Question: I have a Table just like the one in the picture below. I want to count the number of cells in the column Leg since the last entry, given a certain classification on the column Type.
For example, for the type KFT only, how many blank entries are there in the column Legendary since the last entry for Leg?
I know how to solve this issue creating helper columns. But given that I have too many types, I would have to create a helper column for each type, making my table too big given the amount of rows I have. Is there any way I can create a VBA function to perform this task for me, such that I only need one cell per type to let me know the amount of blank cells since last Leg entry for each type? Here is a short example of how my table looks, using only 2 types:

In this example, I need a formula with output 0 for MSG, since it has been 0 entries since the last Leg for MSG, and output 2 for UNG, since it has been 2 entries since the last Leg for UNG.
Thanks so much for the help!
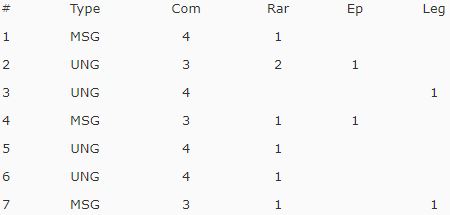
Answer: ### Solution 1
Alright then. I think best solution to your problem is using helper column or VBA but if you really want to use just one formula, I've something for you. This formula is and someone might give you better solution also, but this formula does work.
In the below formula I've assumed data to be in range 'A2:F100'. Change '100' to you number of rows of data. (change all 100's, best way will be to copy formula without '=' in an empty sheet and then 'FIND' '100' and 'REPLACE ALL' to your row number)
If you have listed 'Types' in 'Column H' starting from 'Cell H2' then in 'Cell I2' enter the following formul, drag/copy down as required.
'''
=COUNTIFS(INDIRECT("F" & INDEX($A$2:$A$100,MAX(IF(($B$2:$B$100=H2)*($F$2:$F$100=1),ROW($B$2:$B$100)-ROW(INDEX($B$2:$B$100,1,1))+1)))+1 & ":F" & IF(INDEX($A$2:$A$100,MAX(IF(($B$2:$B$100=H2)*($F$2:$F$100=1),ROW($B$2:$B$100)-ROW(INDEX($B$2:$B$100,1,1))+1)))+1>INDEX($A$2:$A$100,MAX(IF(($B$2:$B$100=H2)*($F$2:$F$100=""),ROW($B$2:$B$100)-ROW(INDEX($B$2:$B$100,1,1))+1)))+1,100,INDEX($A$2:$A$100,MAX(IF(($B$2:$B$100=H2)*($F$2:$F$100=""),ROW($B$2:$B$100)-ROW(INDEX($B$2:$B$100,1,1))+1)))+1)),"",INDIRECT("B" & INDEX($A$2:$A$100,MAX(IF(($B$2:$B$100=H2)*($F$2:$F$100=1),ROW($B$2:$B$100)-ROW(INDEX($B$2:$B$100,1,1))+1)))+1 & ":B" & IF(INDEX($A$2:$A$100,MAX(IF(($B$2:$B$100=H2)*($F$2:$F$100=1),ROW($B$2:$B$100)-ROW(INDEX($B$2:$B$100,1,1))+1)))+1>INDEX($A$2:$A$100,MAX(IF(($B$2:$B$100=H2)*($F$2:$F$100=""),ROW($B$2:$B$100)-ROW(INDEX($B$2:$B$100,1,1))+1)))+1,100,INDEX($A$2:$A$100,MAX(IF(($B$2:$B$100=H2)*($F$2:$F$100=""),ROW($B$2:$B$100)-ROW(INDEX($B$2:$B$100,1,1))+1)))+1)),H2)
'''
This is an array formula so commit it by pressing ++.
<URL>
---
### Solution 2
Assuming you listed all 'Types' in 'Column H' starting from 'Cell H2' then in 'Cell I2' enter the following to get the last row from data for corresponding 'Type' in 'Column H' and 'Leg =1'
'''
=INDEX($A$2:$A$11,MAX(IF(($B$2:$B$11=H2)*($F$2:$F$11=1),ROW($B$2:$B$11)-ROW(INDEX($B$2:$B$11,1,1))+1)))+1
'''
Then in 'Cell J2', enter the below to get the last row from data for corresponding 'Type' in 'Column H' and 'Leg ="" (blank)'
'''
=INDEX($A$2:$A$11,MAX(IF(($B$2:$B$11=H2)*($F$2:$F$11=""),ROW($B$2:$B$11)-ROW(INDEX($B$2:$B$11,1,1))+1)))+1
'''
Next, in 'Cell K2', enter the below formula to set last row if there's no row corresponding to particular type for which leg is blank (for example in my sample data 'ABC' do not have empty 'Leg')
'''
=IF(I2>J2,11,J2)
'''
Finally, in 'Cell E2' enter the following formula to get 'Count'
'''
=COUNTIFS(INDIRECT("F" & I2 & ":F" & K2),"",INDIRECT("B" & I2 & ":B" & K2),H2)
'''
<URL>